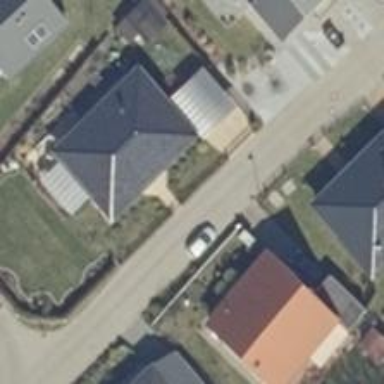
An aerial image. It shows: Detached building.